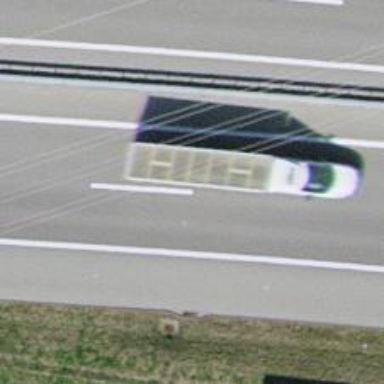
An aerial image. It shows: Asphalt motorway.